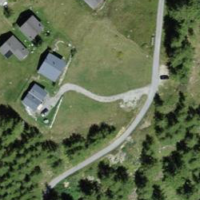
EUNIS habitat code: 23
Species observed at this site:
Cyaniris semiargus
Parnassius mnemosyne
Melitaea athalia